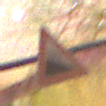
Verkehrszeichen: Gefaelle10
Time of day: Night
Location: Outdoor (Nature)
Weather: Clear
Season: NotSpecified
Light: Natural